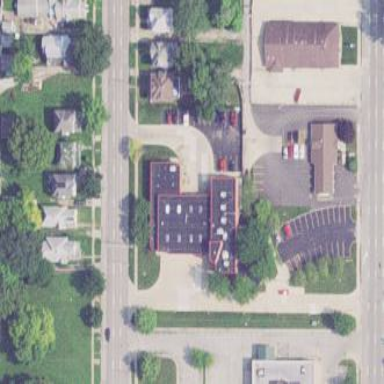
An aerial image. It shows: Fire station building.